Question: In IE9 Browser, a page is not displayed properly. Using developer toolbar I have found the following screenshot in which it displays
'''
Browser Mode:IE9 Compat View
Document Mode : IE7 standards
'''
If I force the browser to
'''
Browser Mode : IE9
DOucment Mode : IE9 Standard
'''
Then it display properly.
How can I show the page properly without forcing the browser to IE9 mode.

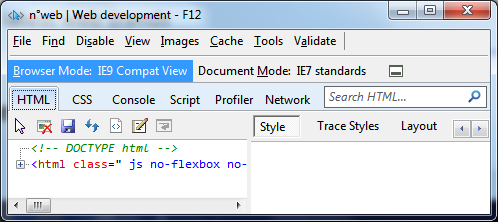
Answer: Ah... Internet Explorer didn't support HTML5 until IE9. Add this to the header:
'''
<!--[if lt IE 9]>
<script src="//html5shiv.googlecode.com/svn/trunk/html5.js"></script>
<![endif]-->
'''
Also, add an HTML5 reset style sheet like this one:
<URL>